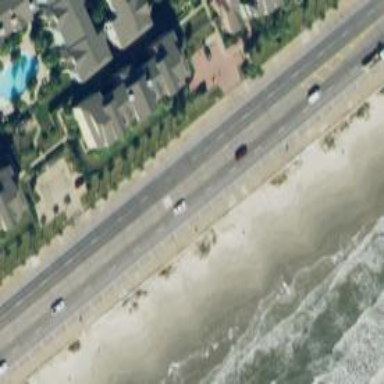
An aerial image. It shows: Seawall.